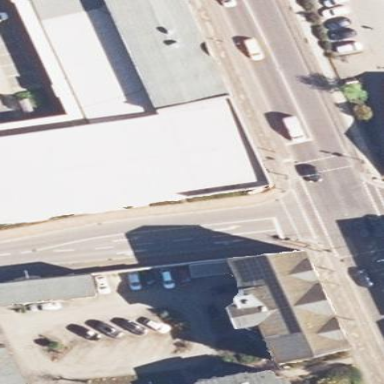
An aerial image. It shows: Variety store located in building.